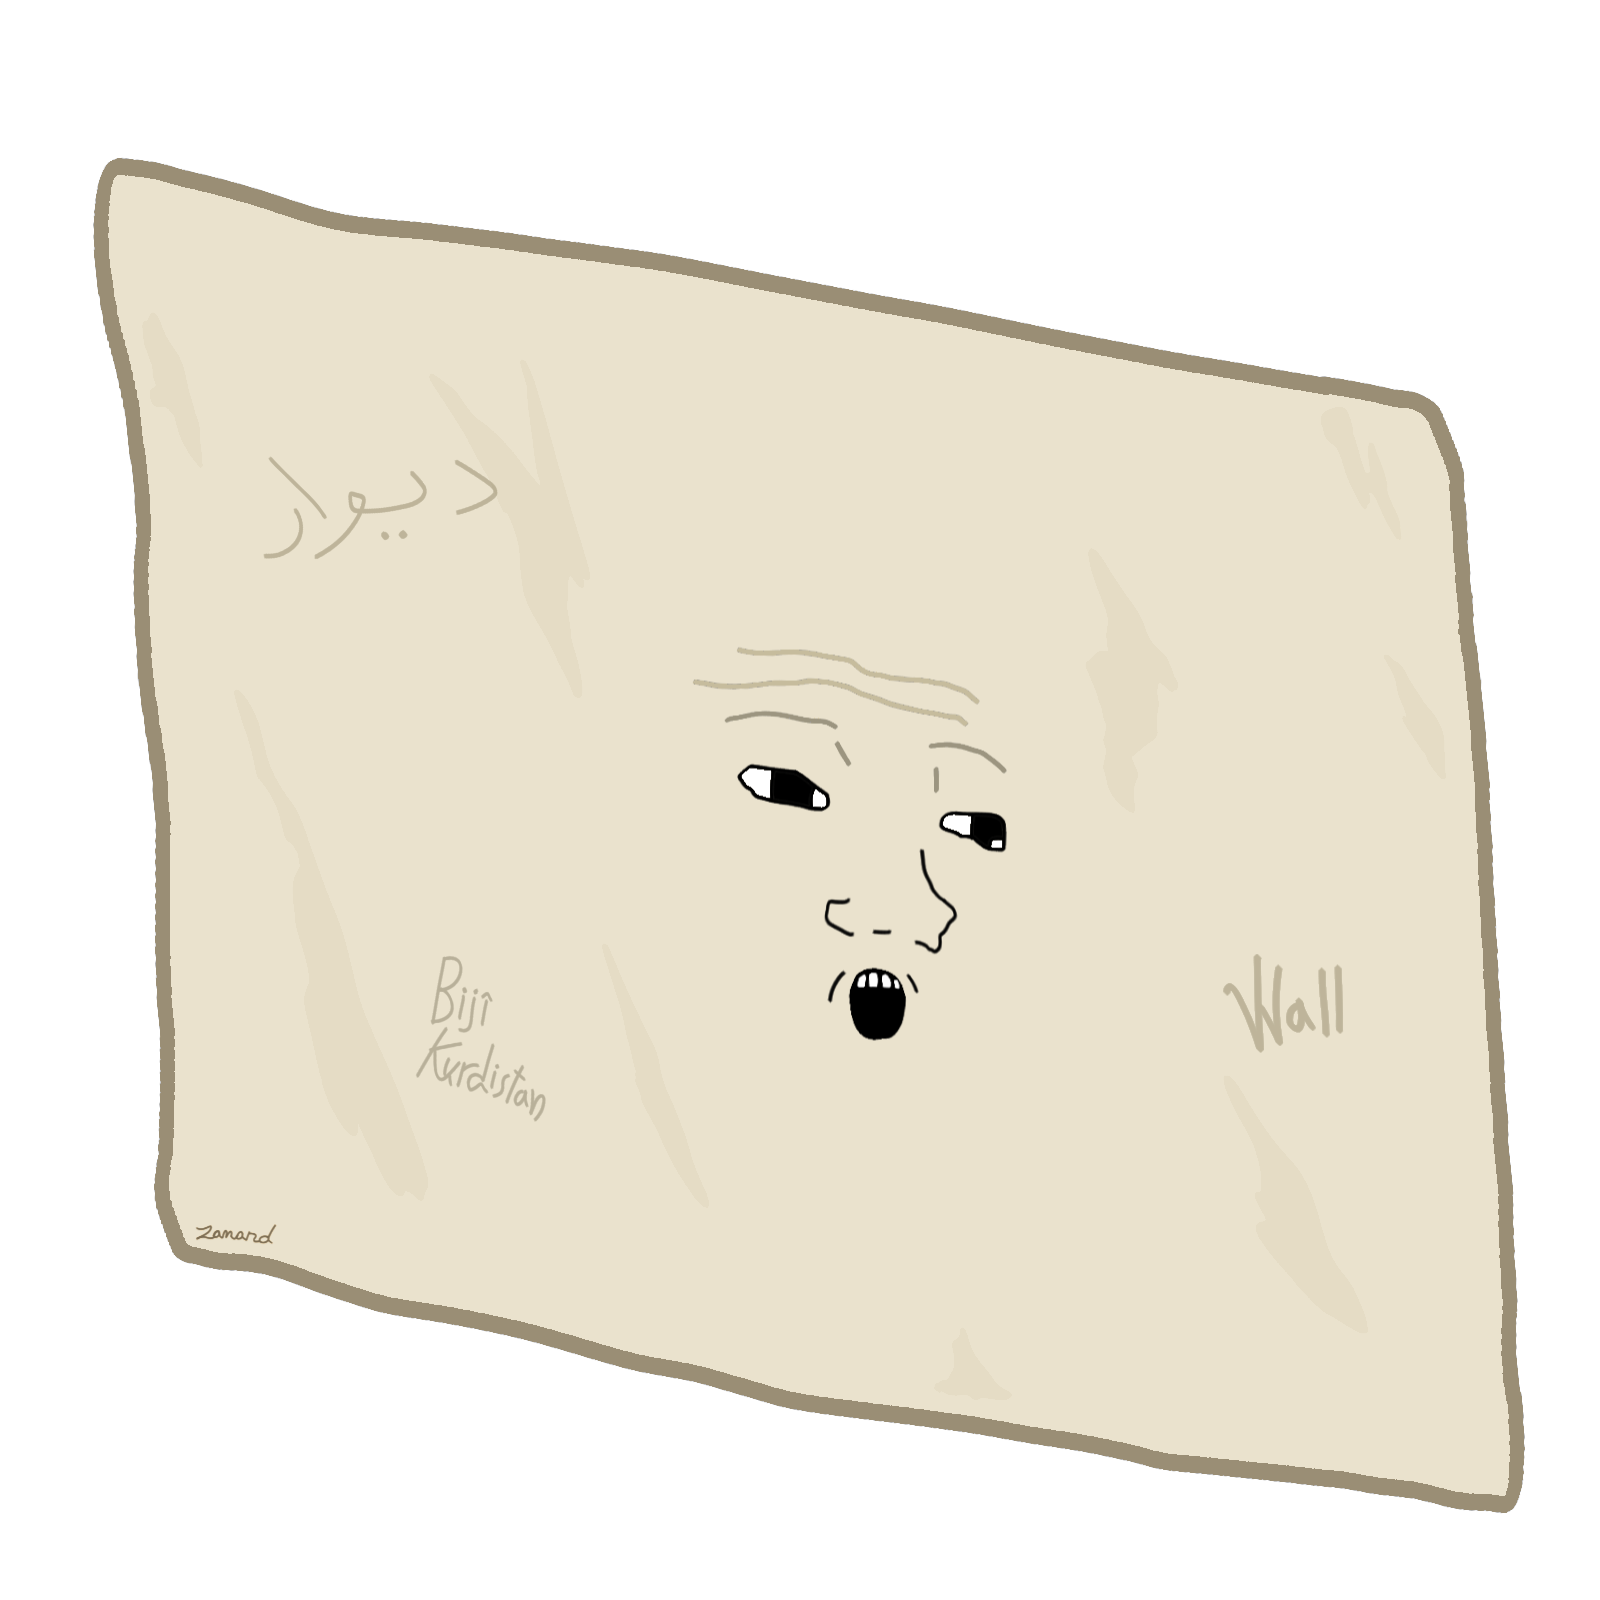
Label: 5_Objakt